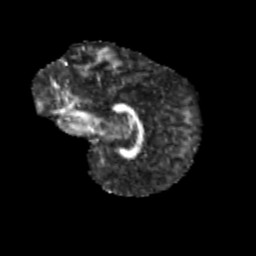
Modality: FA
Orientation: sagittal
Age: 11
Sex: female
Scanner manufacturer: siemens
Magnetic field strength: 3 T
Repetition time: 3.8 s
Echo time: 0.07 s